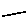
Label: line